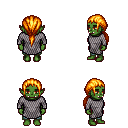
a pixel art fantasy rpg character, female body template, orc, green skin, chain mail, teal pants, light blonde ponytail hairstyle, four views (front, back, left, right), 2x2 character sprite sheet, small pixel art, hard edges, no anti-aliasing